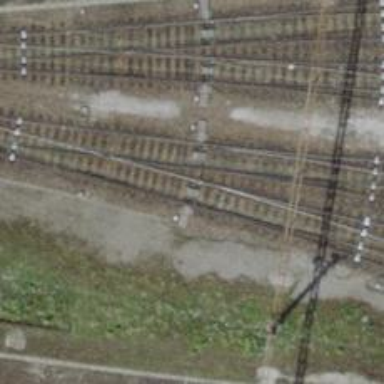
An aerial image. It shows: Railway switch.